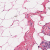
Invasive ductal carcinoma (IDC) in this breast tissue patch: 1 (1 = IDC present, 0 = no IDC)